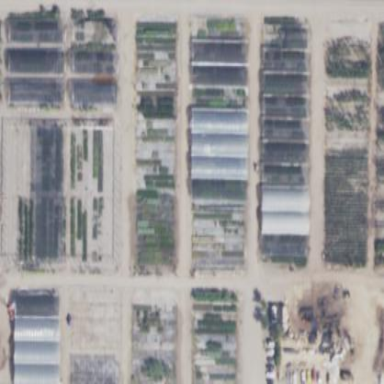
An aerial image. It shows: Area dedicated to greenhouse horticulture.